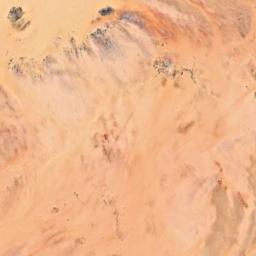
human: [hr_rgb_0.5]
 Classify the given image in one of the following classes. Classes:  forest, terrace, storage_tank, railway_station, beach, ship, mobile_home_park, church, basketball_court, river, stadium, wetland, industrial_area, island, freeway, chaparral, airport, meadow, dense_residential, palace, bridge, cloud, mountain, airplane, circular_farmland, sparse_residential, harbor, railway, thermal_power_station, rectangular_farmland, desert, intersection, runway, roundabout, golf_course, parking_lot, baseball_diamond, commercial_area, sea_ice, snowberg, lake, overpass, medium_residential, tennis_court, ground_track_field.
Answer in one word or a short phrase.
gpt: desert